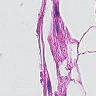
Metastatic tissue present: no